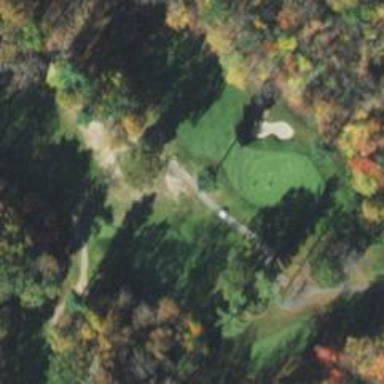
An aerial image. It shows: View of golf hole.